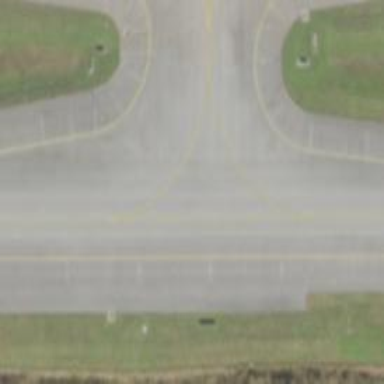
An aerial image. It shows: View of taxiway at the airport.